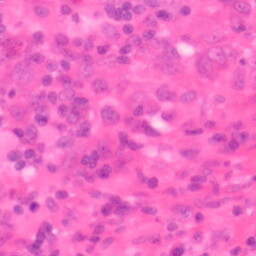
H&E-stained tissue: Colon